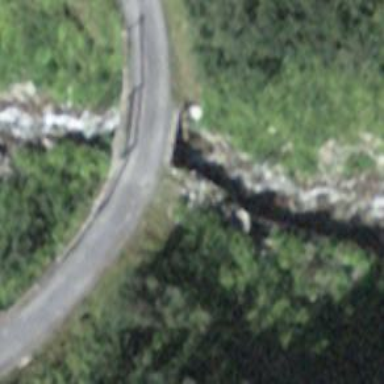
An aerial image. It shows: Path on bridge.